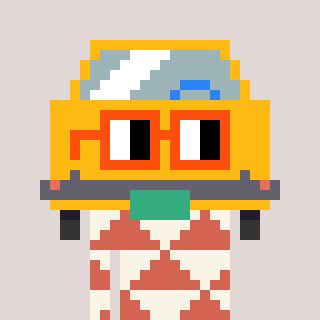
a pixel art character with square orange glasses, a taxi-shaped head and a peachy-colored body on a warm background